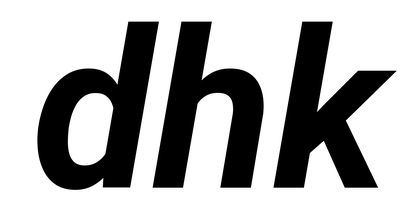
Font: Roboto-Italic_Bold_Italic